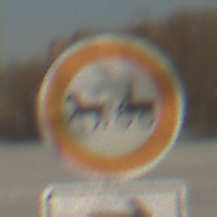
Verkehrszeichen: VerbotGespannfuhrwerke
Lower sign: RichtungsangabeDurchPfeile5
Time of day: MorningAfternoon
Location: Outdoor (Suburban)
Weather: PartlyCloudy
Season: NotSpecified
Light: Natural